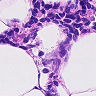
Metastatic tissue present: no